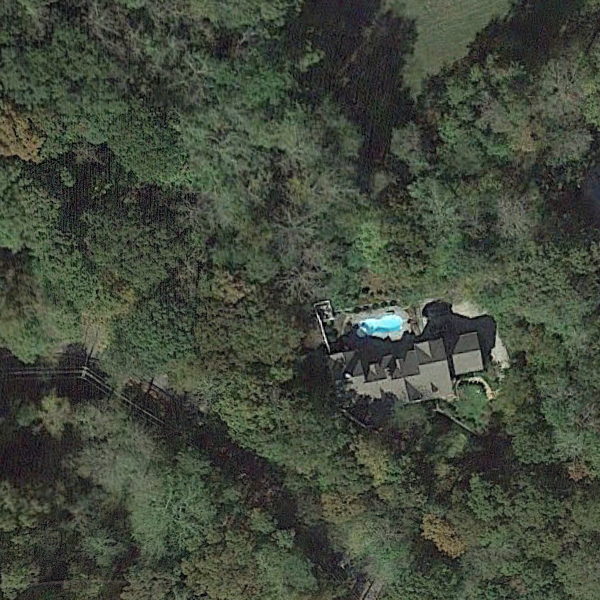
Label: SparseResidential